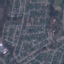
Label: Residential